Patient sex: M
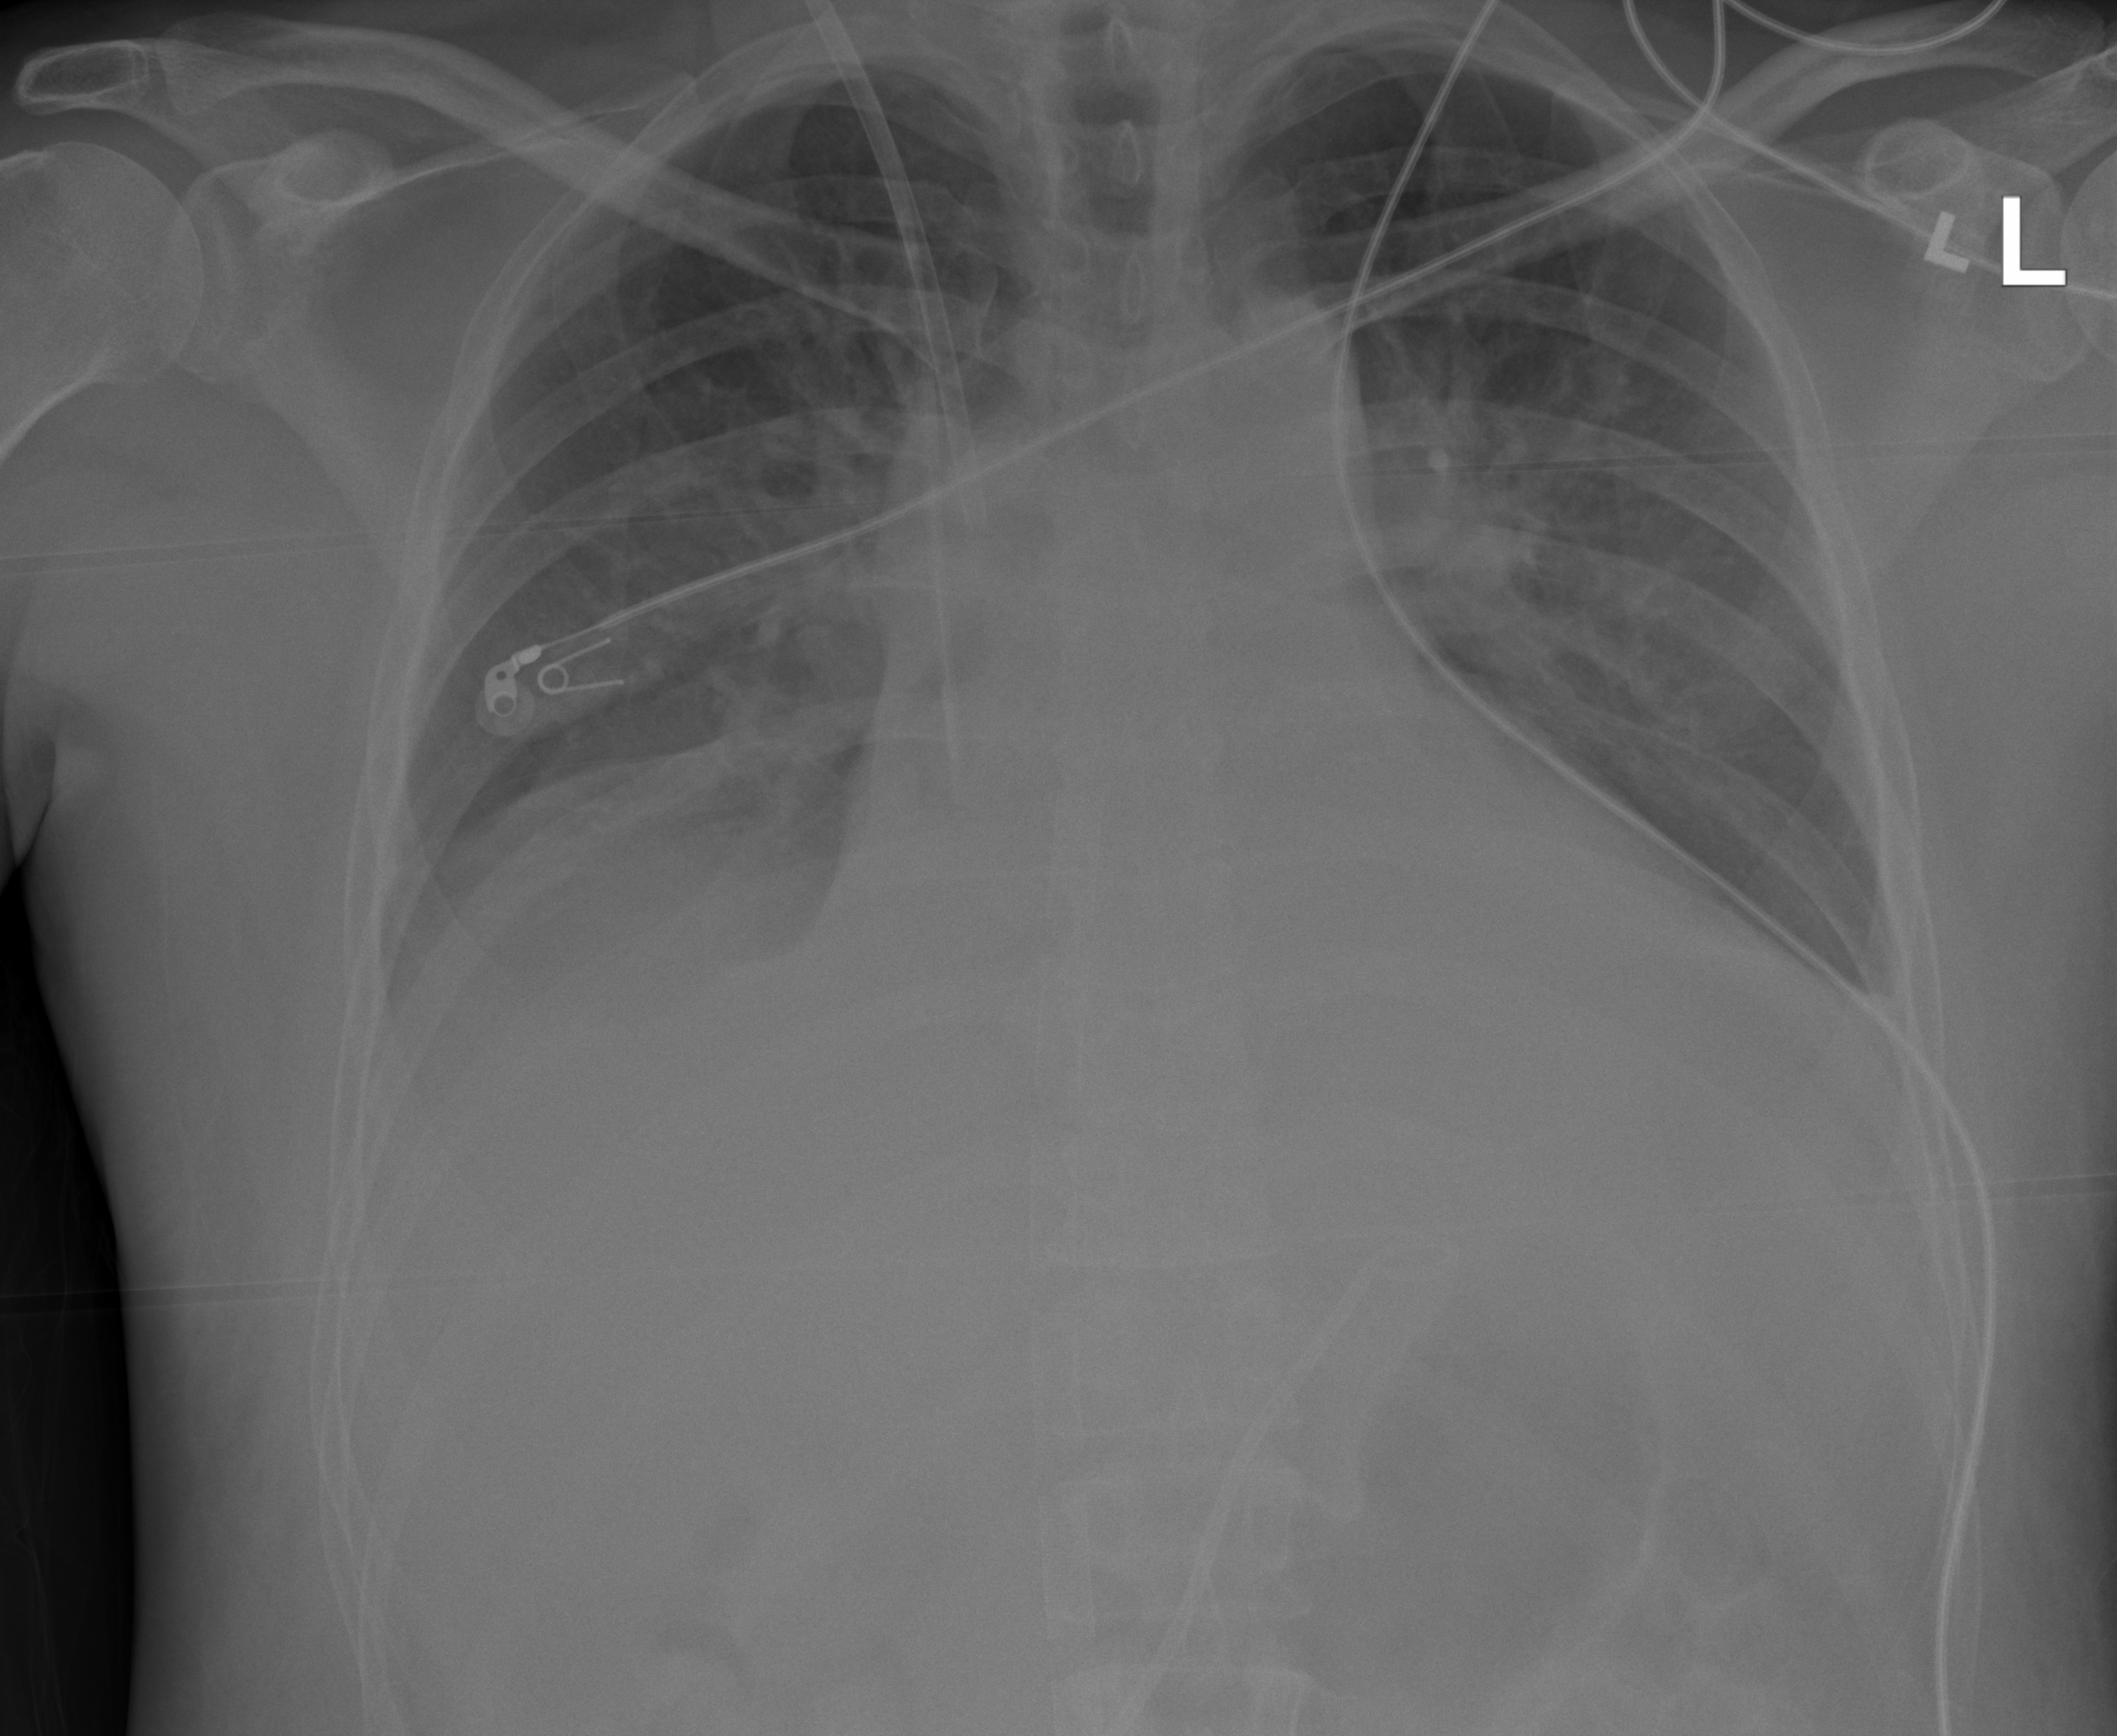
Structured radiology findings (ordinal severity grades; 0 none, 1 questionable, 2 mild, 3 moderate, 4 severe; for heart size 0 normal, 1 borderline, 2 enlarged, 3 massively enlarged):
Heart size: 2
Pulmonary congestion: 0
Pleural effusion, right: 2
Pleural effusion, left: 1
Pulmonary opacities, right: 0
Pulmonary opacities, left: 0
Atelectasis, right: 1
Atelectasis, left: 1